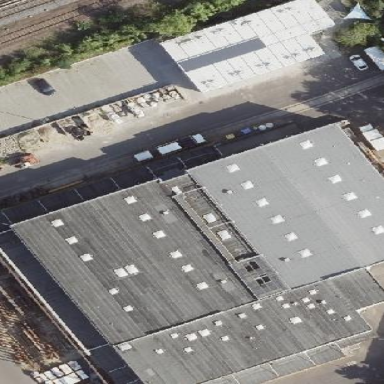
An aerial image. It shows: Flat-roofed white commercial building with black tar paper roof.